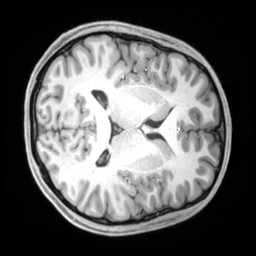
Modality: T1w
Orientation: axial
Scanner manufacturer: siemens
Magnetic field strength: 3 T
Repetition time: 2.5 s
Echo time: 0.00218 s